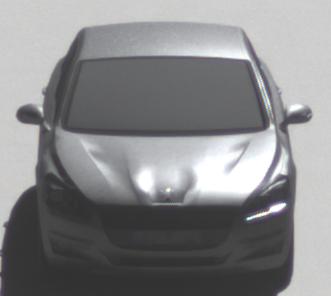
Make: Peugeot
Model: 508 120 VTi
Detailed model: 508 (I) Limousine
Model produced from: 2011/03
Model produced until: 2014/05
Doors: 4
Color: gray
Road condition: dry road
Daytime: midday
Contrast: high contrast